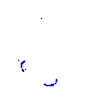
Particle: kaon